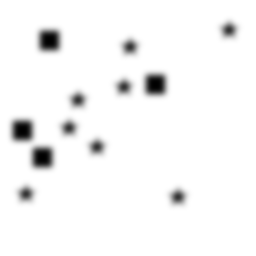
Squares: 4
Triangles: 0
Stars: 8
Total shapes: 12